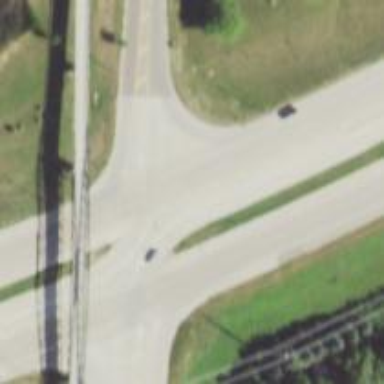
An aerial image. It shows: Trunk link highway.